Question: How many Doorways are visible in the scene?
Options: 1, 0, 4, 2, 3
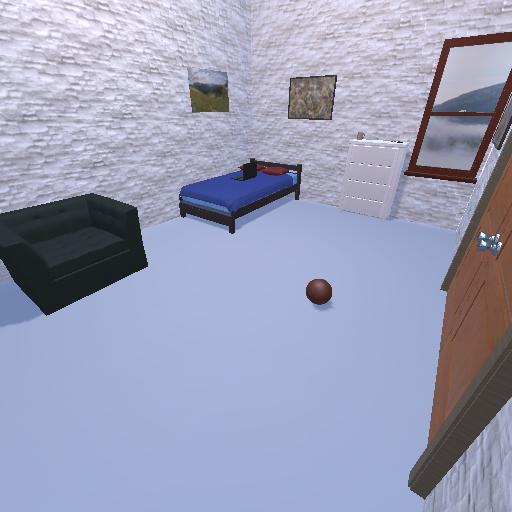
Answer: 1